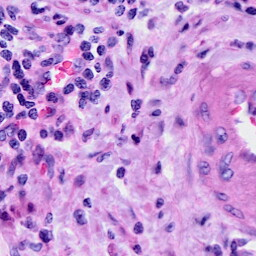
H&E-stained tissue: Cervix